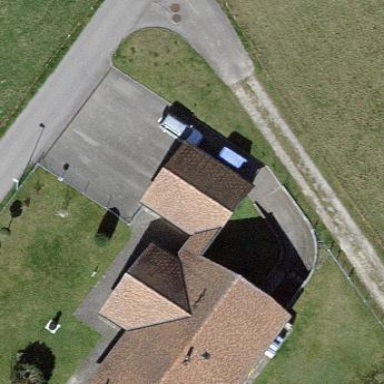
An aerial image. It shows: Garage.